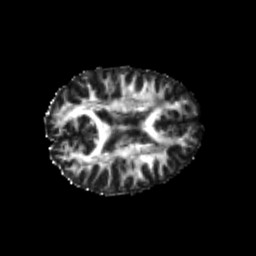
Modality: FA
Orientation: axial
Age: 20
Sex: female
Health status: healthy
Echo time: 0.074 s